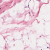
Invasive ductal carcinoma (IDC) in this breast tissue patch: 0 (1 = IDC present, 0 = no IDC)